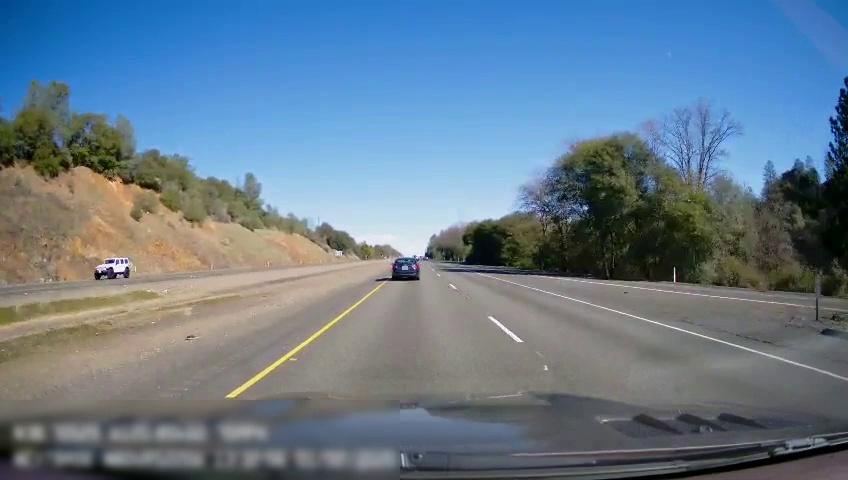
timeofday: Day
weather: Sunny
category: Drivable Space
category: Drivable Space
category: Vehicles | SUV
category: Vehicles | Car
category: Lanes | Current Lane
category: Lanes | Current Lane
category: Lanes | Alternate Lane
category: Lanes | Alternate Lane